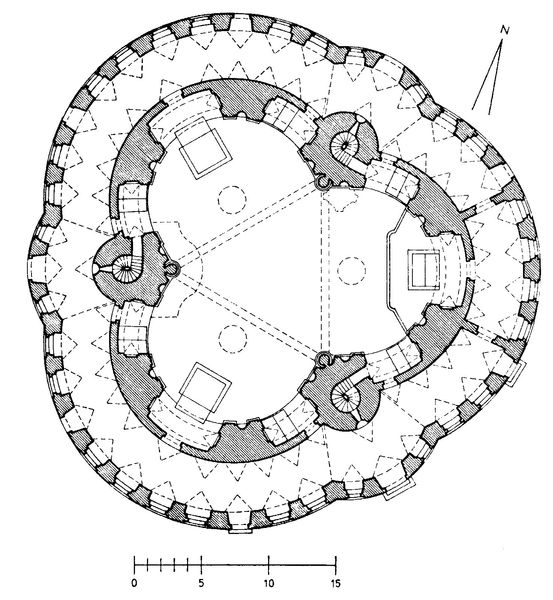
Titel: Wallfahrtskirche Kappel bei Waldsassen
Künstler: Georg Dientzenhofer
Standort: Kappel, Wallfahrtskirche zur Heiligen Dreifaltigkeit (EU - D - Bayern)
Schlagwörter: weiß, dreieck, geschwungen, pfeiler, schwarz, zeichnung, architektur, norden, kirche, drei, kreis, rund, turm, empore, kuppel, treppe, treppen, stufen, bögen, eingang, umgang, draufsicht, halbkreis, schwar, grundriss, kleeblatt, maßstab, rundbau, kuppelbau, treppentürme, himmelsrichtung, dreiflügelig, nordpfeil, n, 15